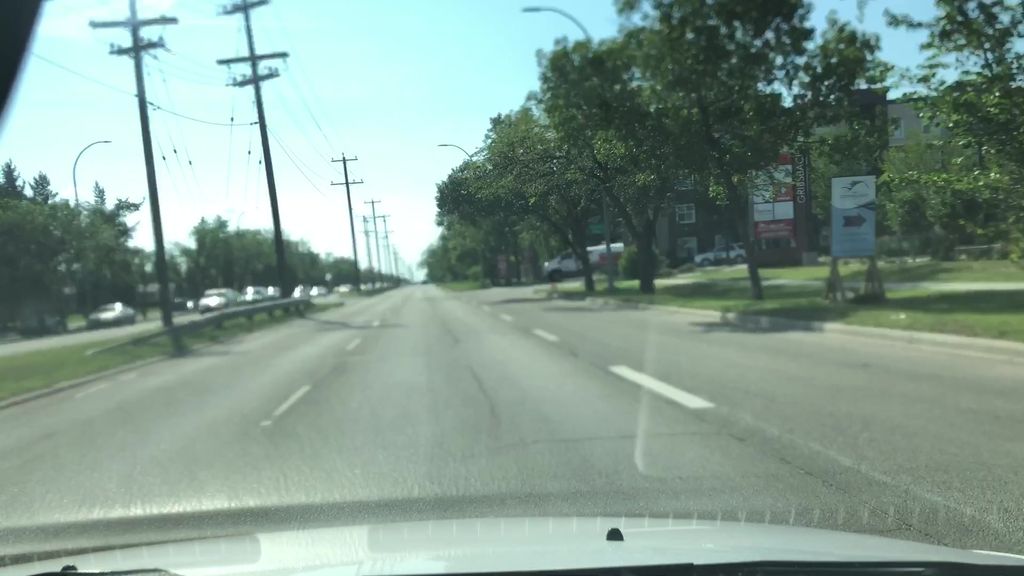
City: edmonton